Field crop: maize
Growth stage: 2
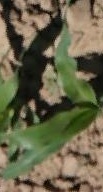
Species: maize